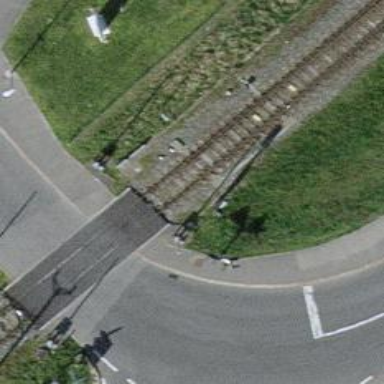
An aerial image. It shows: Railway switch.